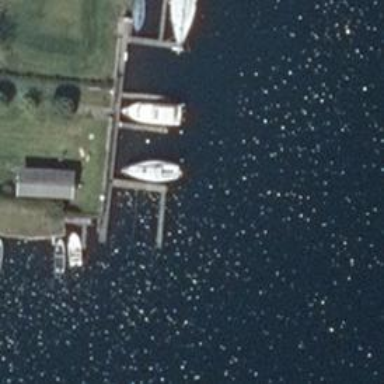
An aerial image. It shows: Man-made pier.